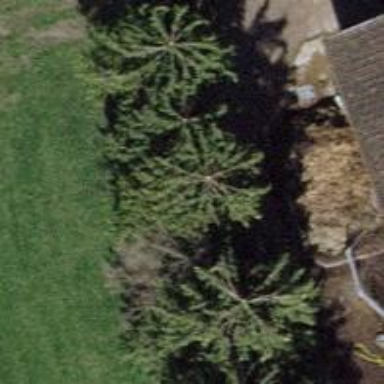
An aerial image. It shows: Evergreen needle-leaved tree.